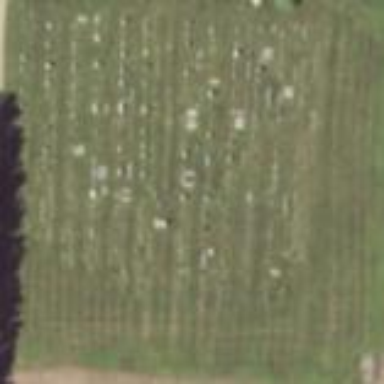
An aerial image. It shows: Cemetery.